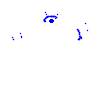
Particle: kaon